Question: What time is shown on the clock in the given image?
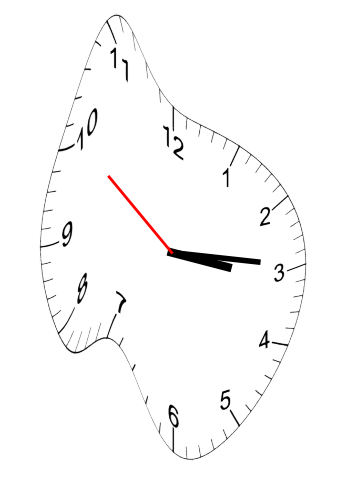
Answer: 03:14:51